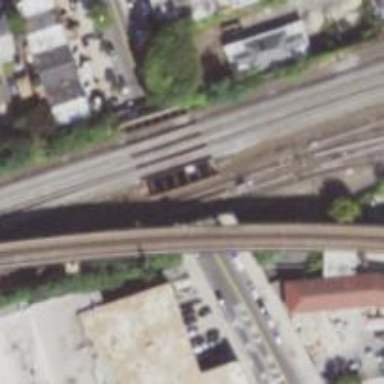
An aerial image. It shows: Bridge with electrified railway tracks.